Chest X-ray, PA view. Patient: 48 years old, sex M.
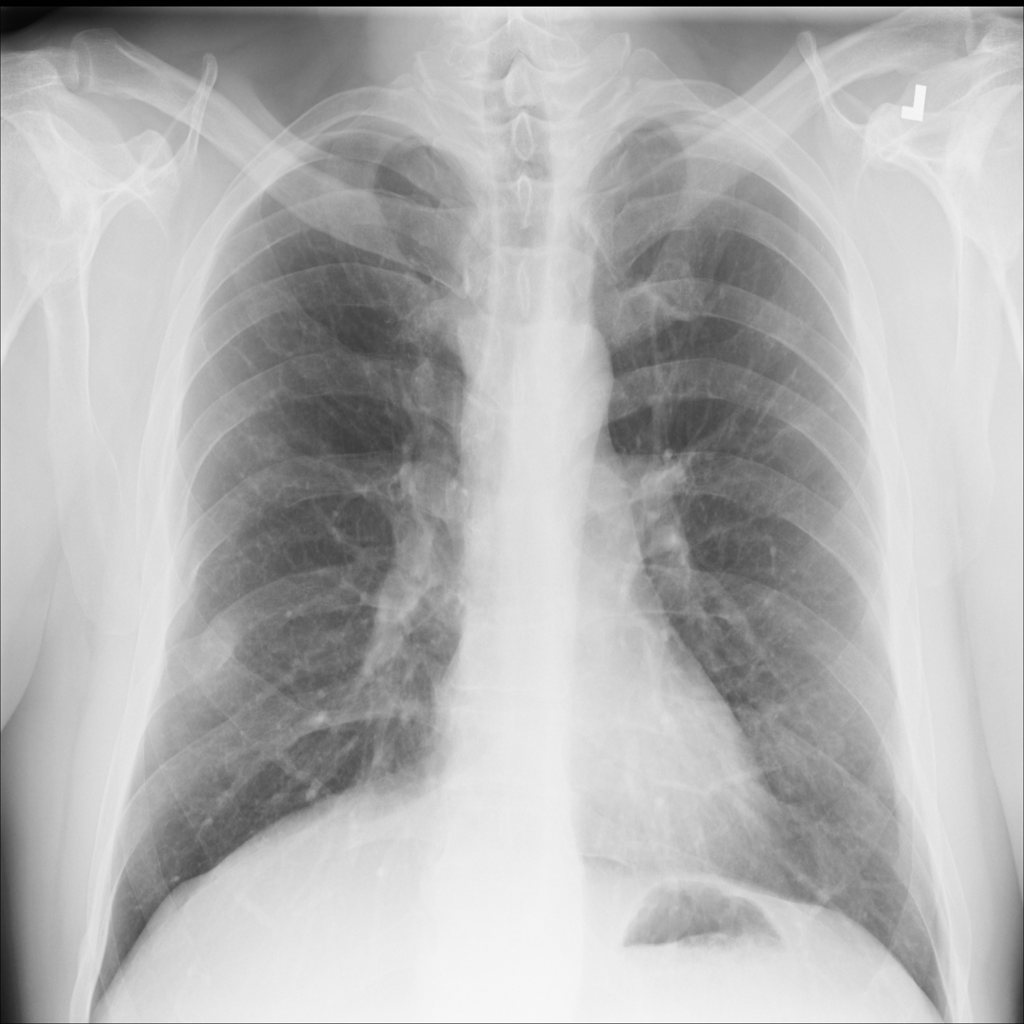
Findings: No Finding